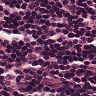
Metastatic tissue present: no